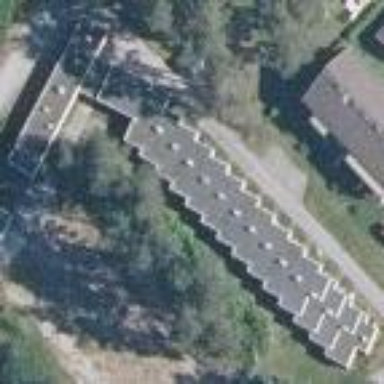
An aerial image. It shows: Terrace building.